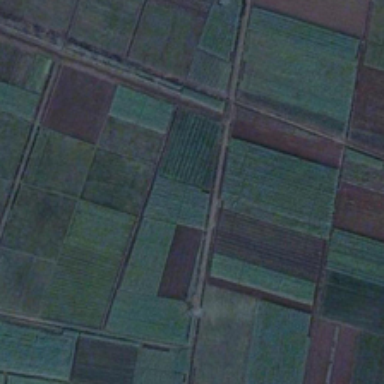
Many pieces of farmlands are together .